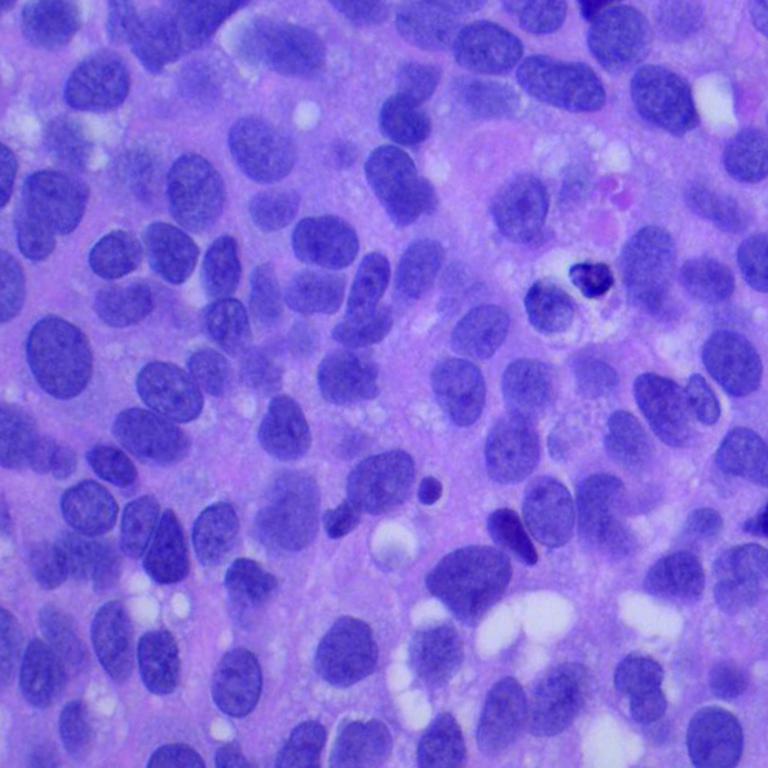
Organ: lung
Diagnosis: squamous carcinomas